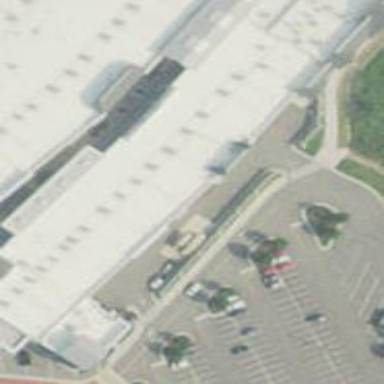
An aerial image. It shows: Retail building.